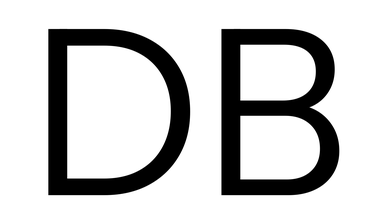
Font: InstrumentSans_Regular